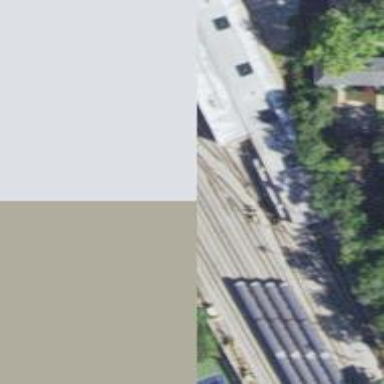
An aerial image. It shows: Electrified rail service yard.